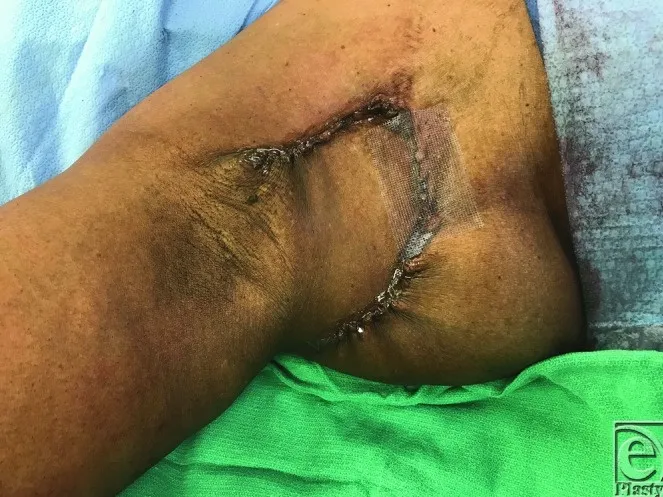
Closure with rotational flap.
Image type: medical_photograph (other_medical_photograph)